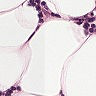
Metastatic tissue present: no